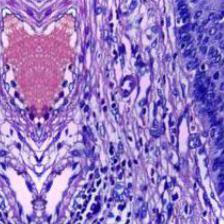
Diagnosis: Normal